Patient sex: M
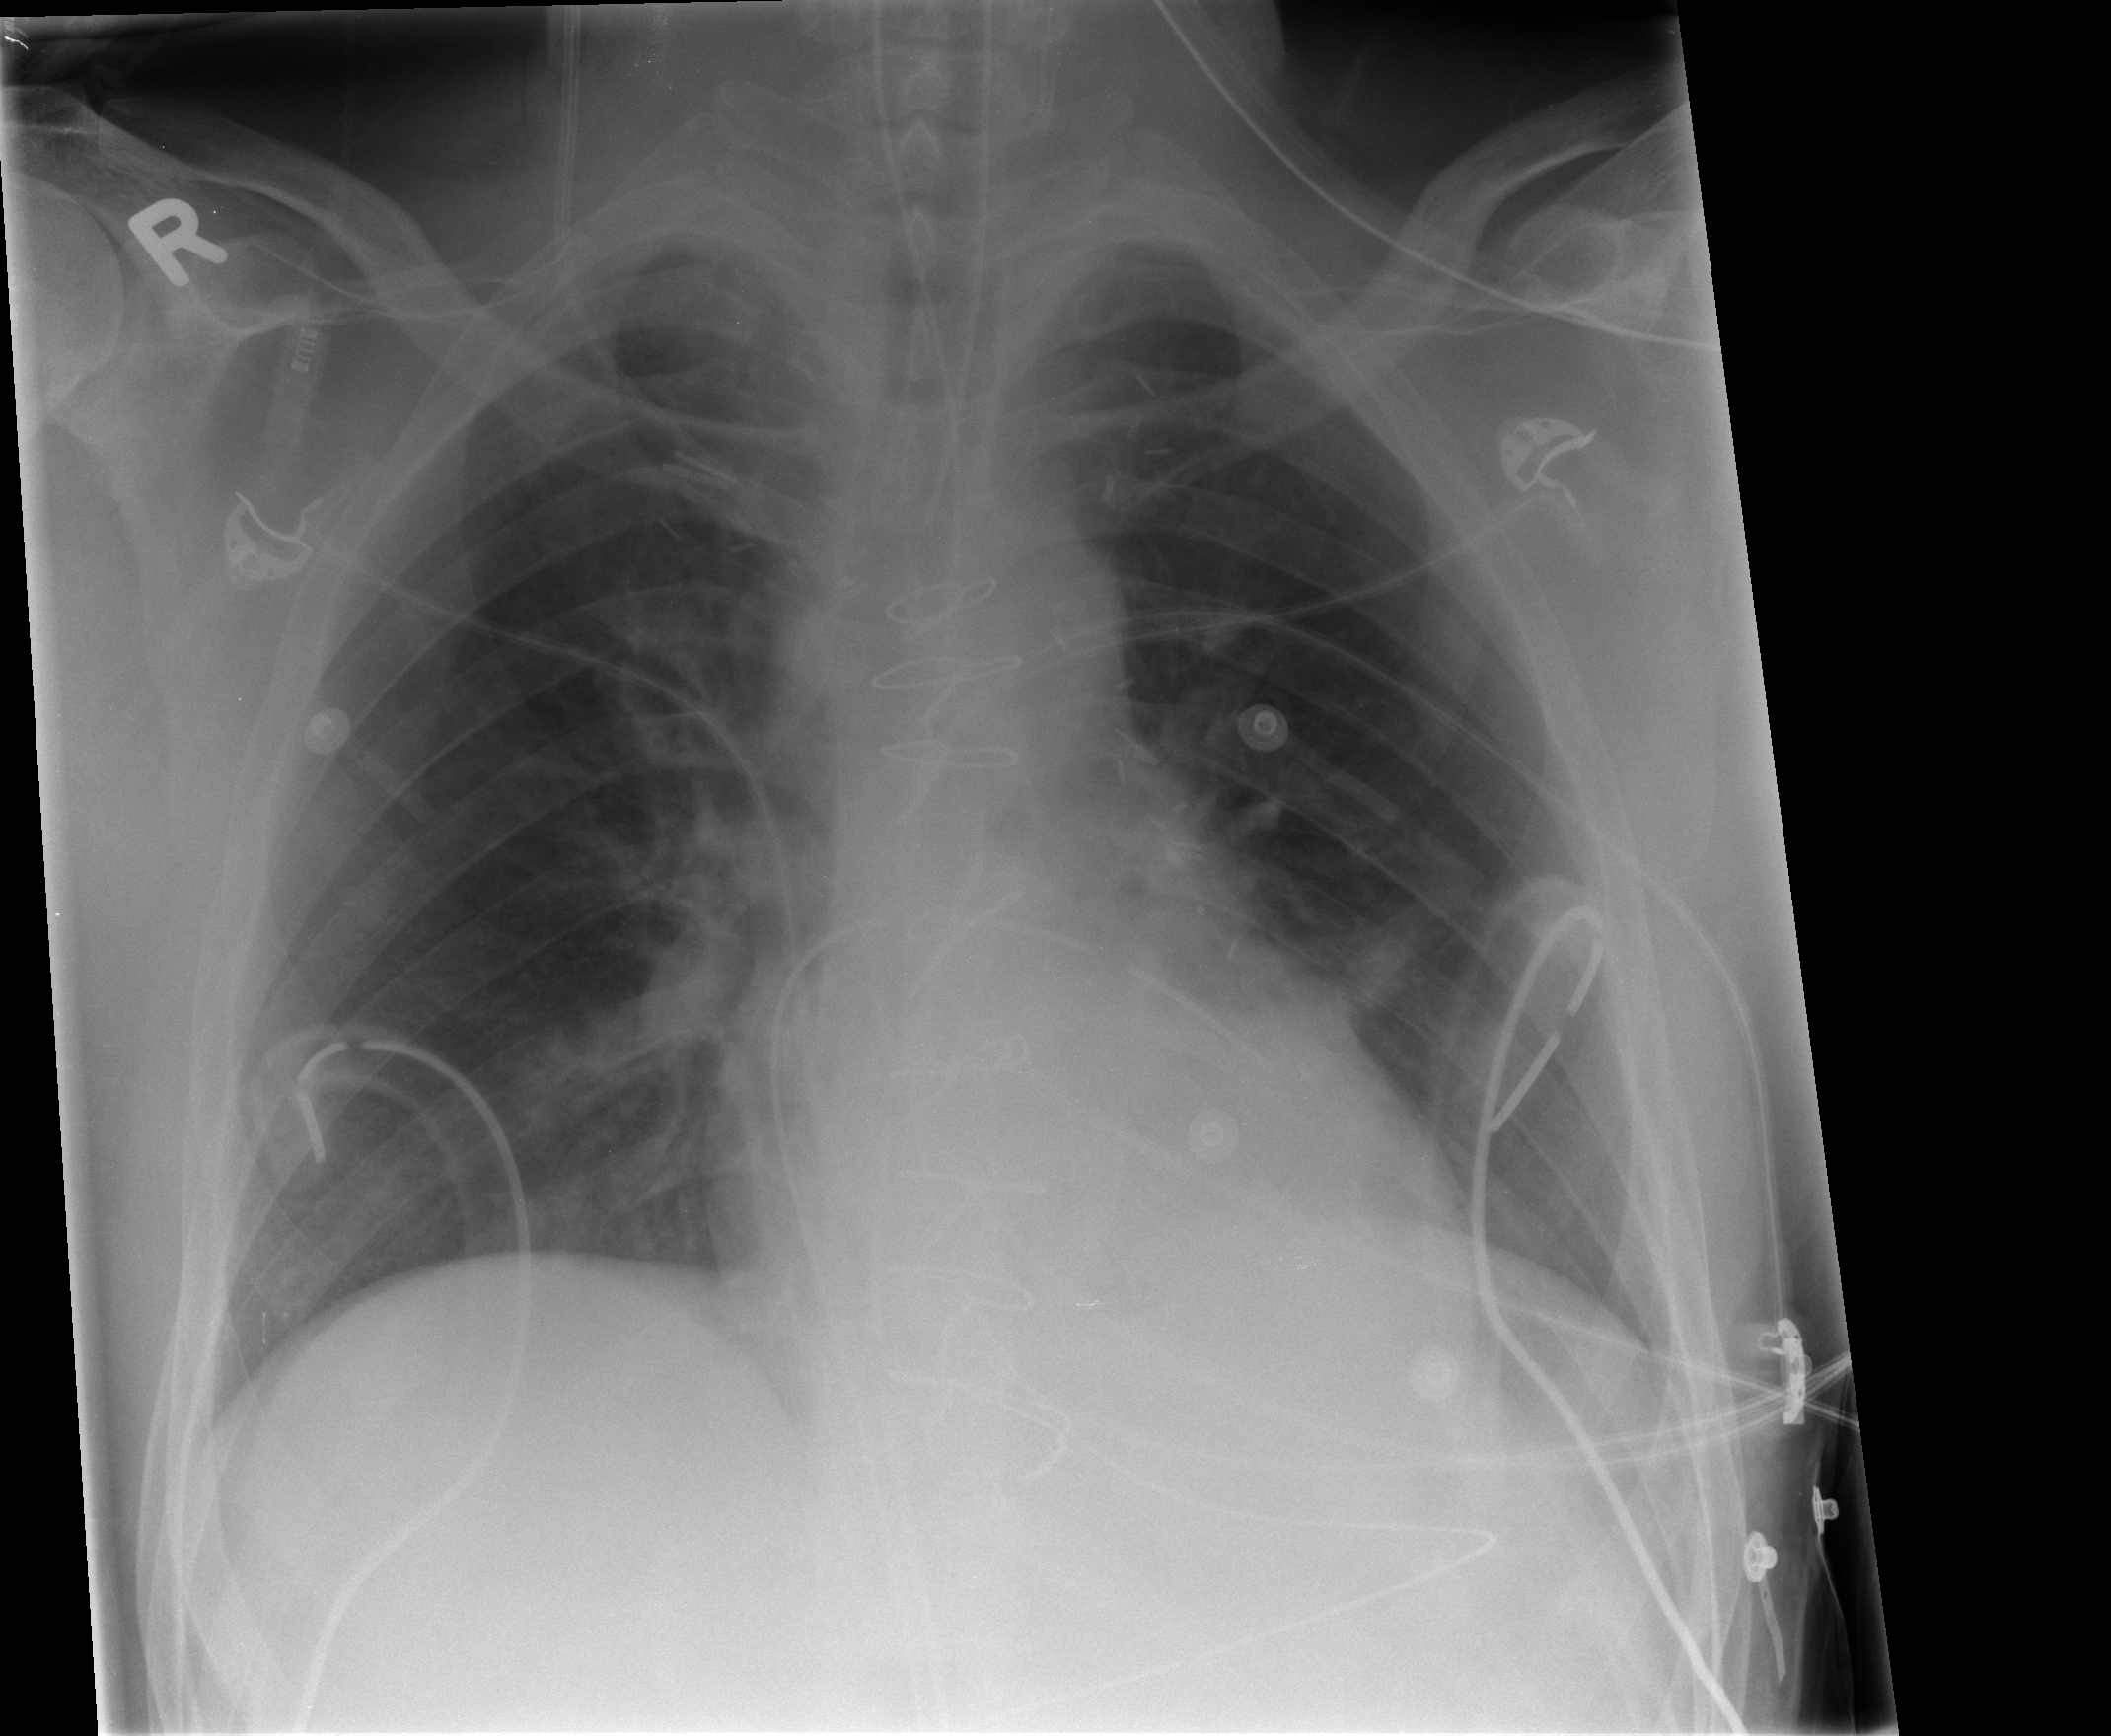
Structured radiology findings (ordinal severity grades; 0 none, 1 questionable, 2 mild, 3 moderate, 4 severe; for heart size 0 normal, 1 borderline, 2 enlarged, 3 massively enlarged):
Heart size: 0
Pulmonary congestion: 1
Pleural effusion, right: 0
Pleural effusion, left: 0
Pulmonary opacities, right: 0
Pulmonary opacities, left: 0
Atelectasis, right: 1
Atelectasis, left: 1